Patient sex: M
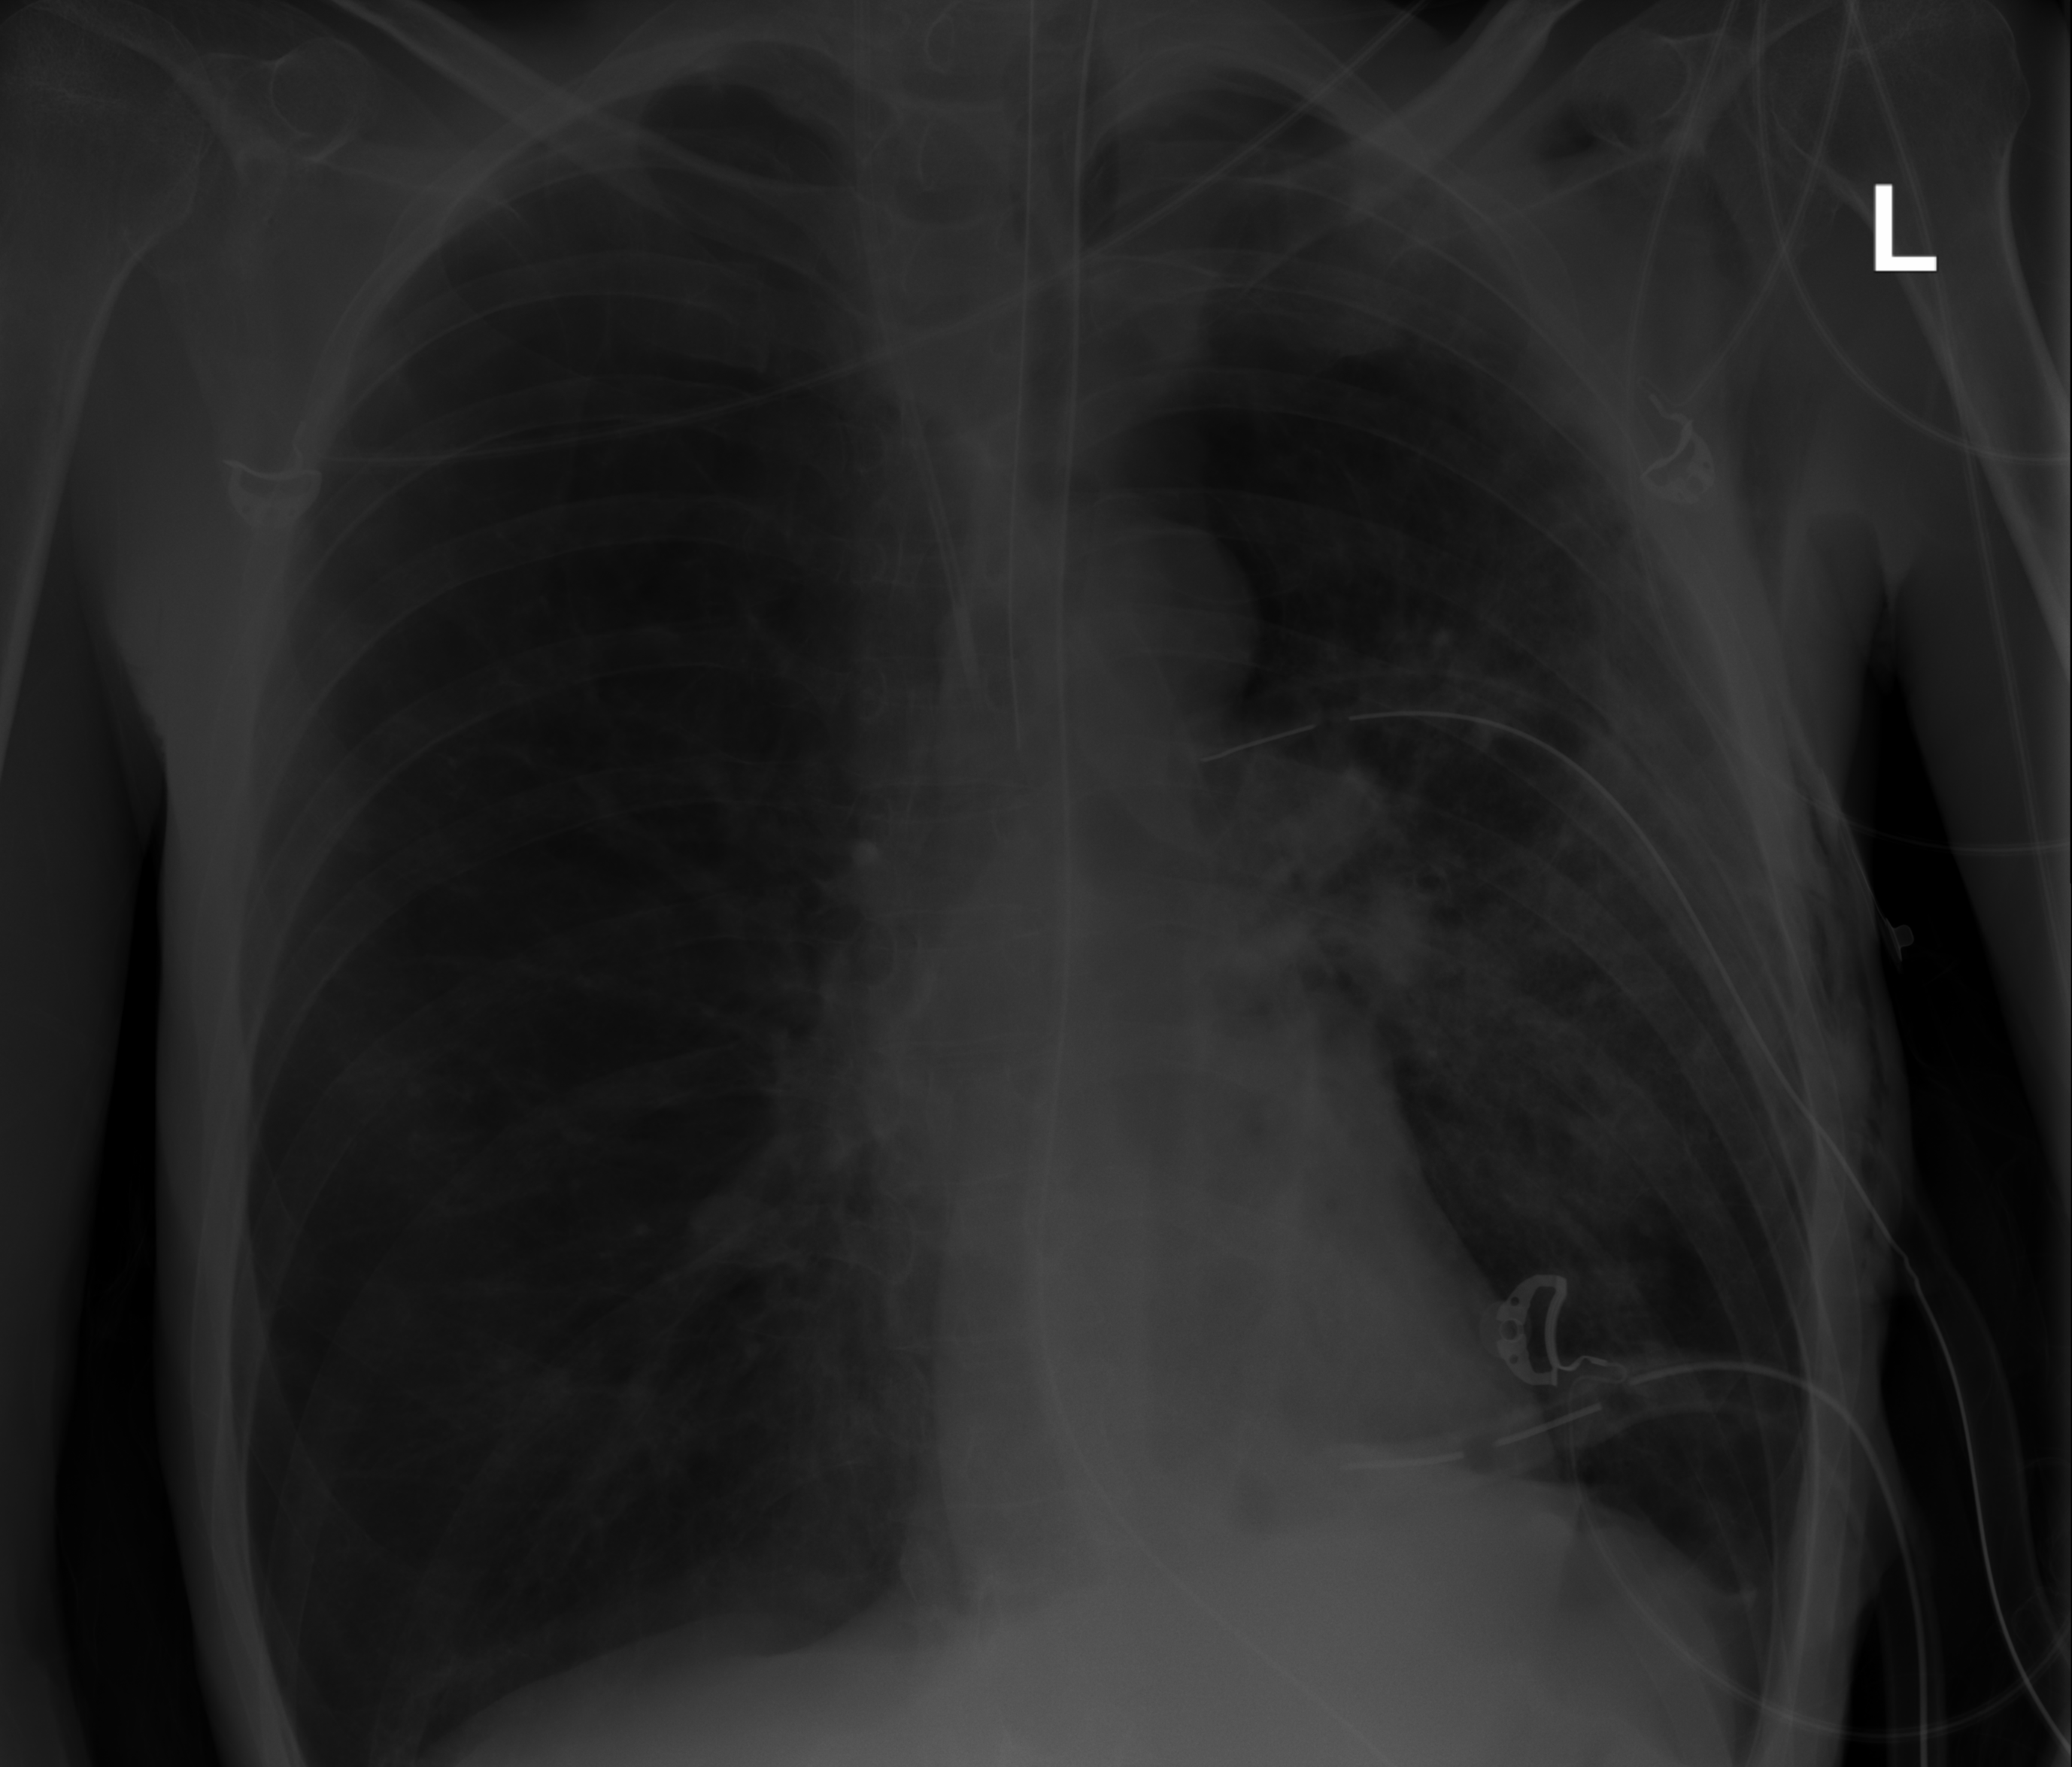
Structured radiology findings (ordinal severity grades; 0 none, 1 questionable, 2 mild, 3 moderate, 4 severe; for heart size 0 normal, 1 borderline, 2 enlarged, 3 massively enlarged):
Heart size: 0
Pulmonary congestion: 0
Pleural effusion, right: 0
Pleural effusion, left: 0
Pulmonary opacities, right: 0
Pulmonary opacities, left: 2
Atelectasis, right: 0
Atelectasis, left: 2